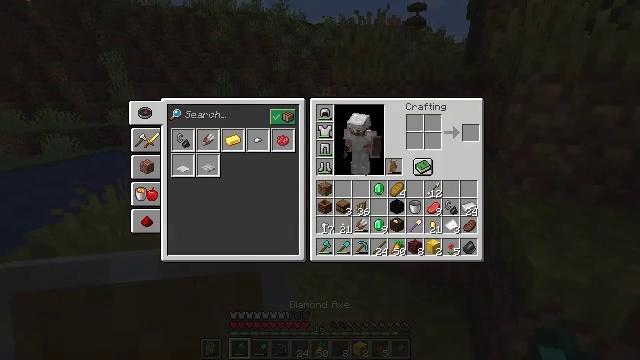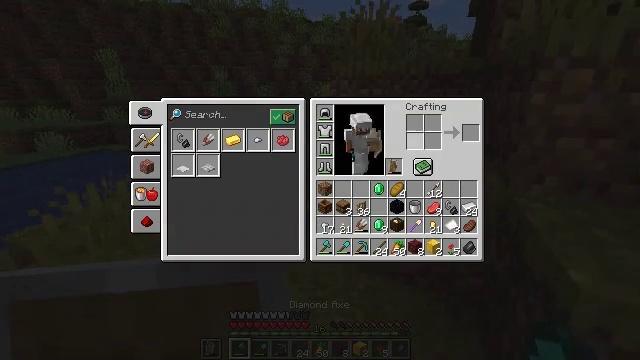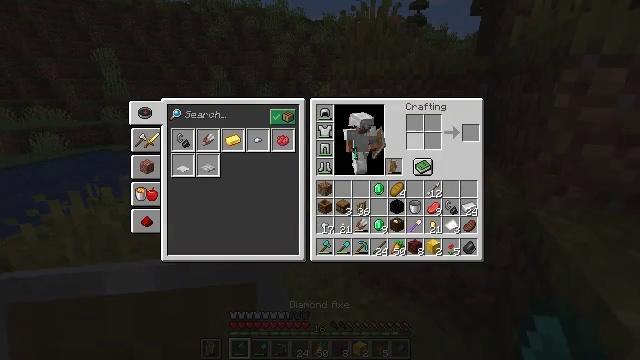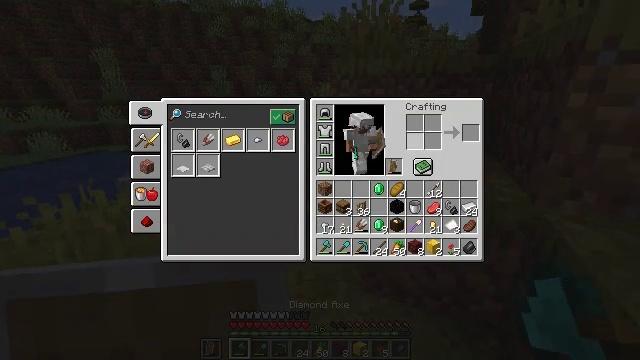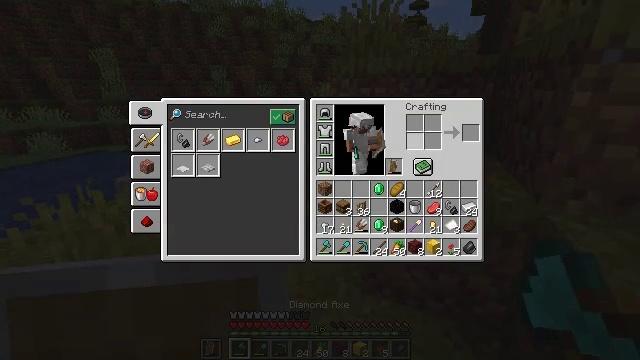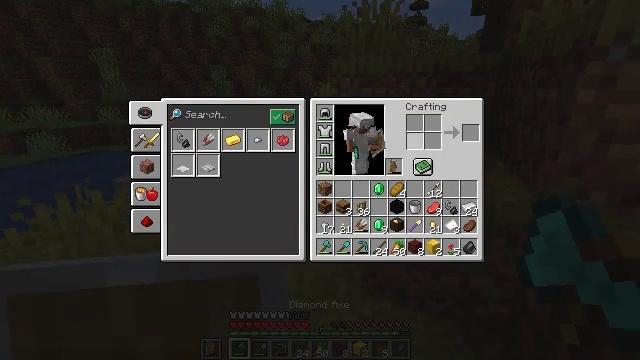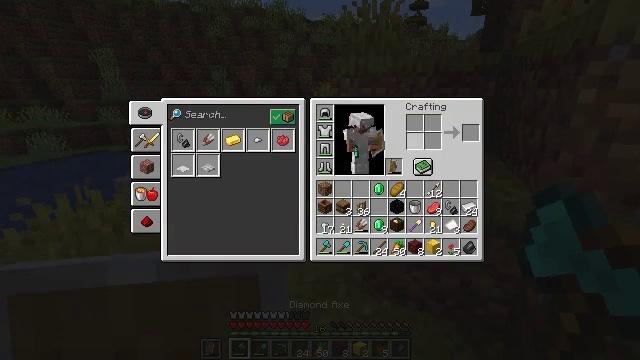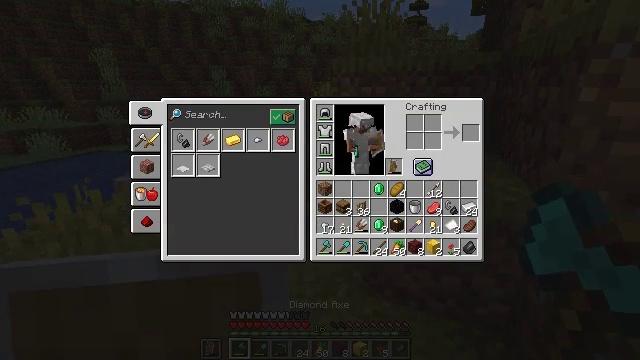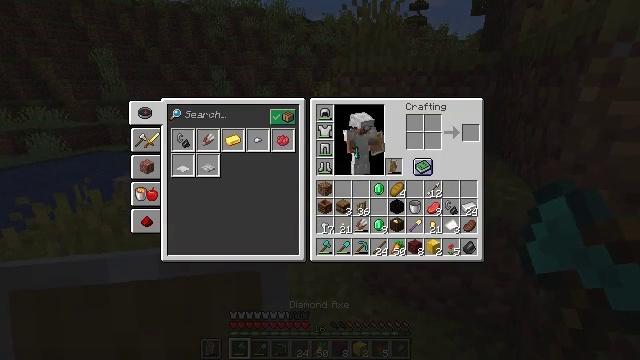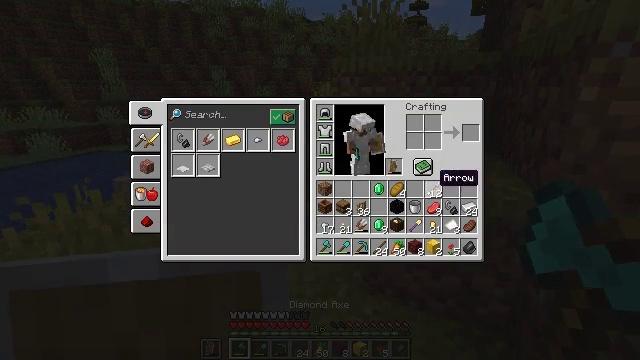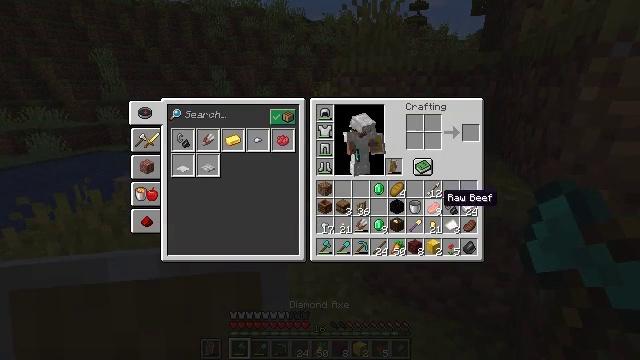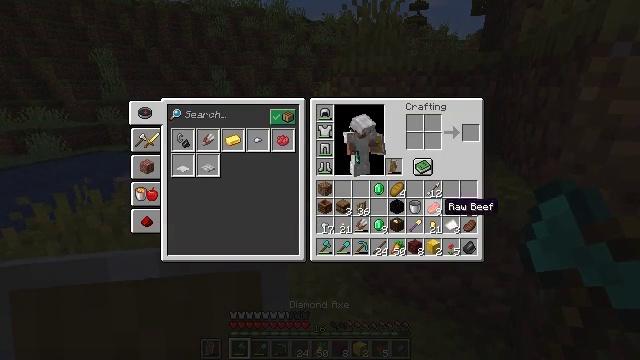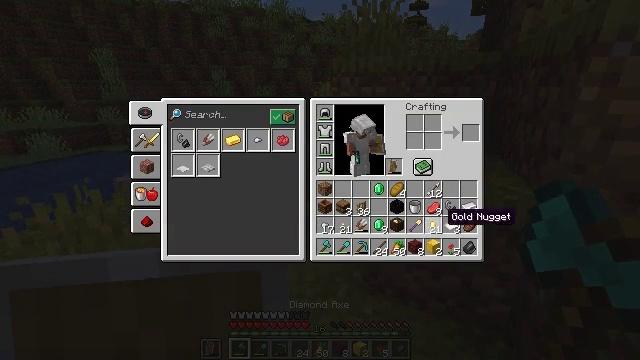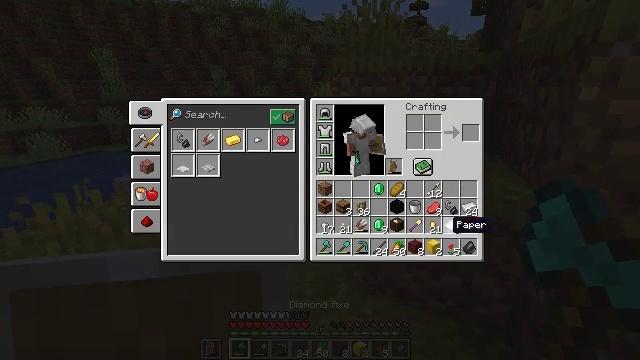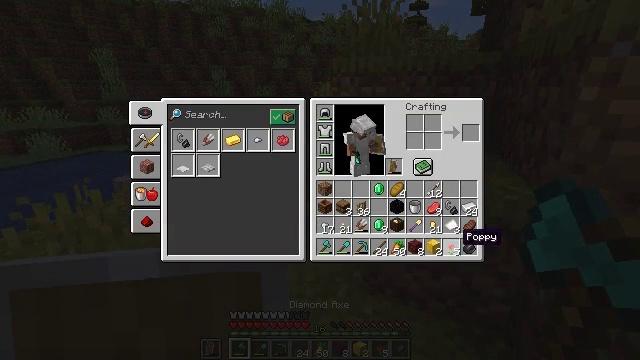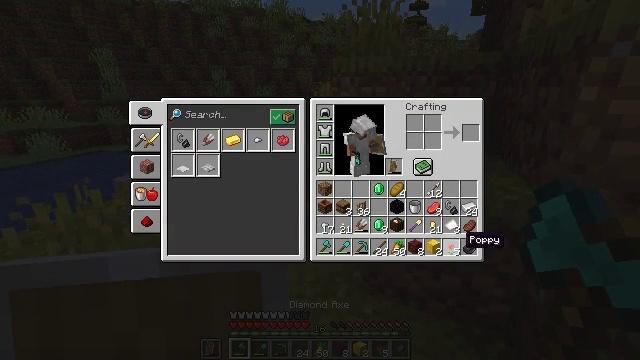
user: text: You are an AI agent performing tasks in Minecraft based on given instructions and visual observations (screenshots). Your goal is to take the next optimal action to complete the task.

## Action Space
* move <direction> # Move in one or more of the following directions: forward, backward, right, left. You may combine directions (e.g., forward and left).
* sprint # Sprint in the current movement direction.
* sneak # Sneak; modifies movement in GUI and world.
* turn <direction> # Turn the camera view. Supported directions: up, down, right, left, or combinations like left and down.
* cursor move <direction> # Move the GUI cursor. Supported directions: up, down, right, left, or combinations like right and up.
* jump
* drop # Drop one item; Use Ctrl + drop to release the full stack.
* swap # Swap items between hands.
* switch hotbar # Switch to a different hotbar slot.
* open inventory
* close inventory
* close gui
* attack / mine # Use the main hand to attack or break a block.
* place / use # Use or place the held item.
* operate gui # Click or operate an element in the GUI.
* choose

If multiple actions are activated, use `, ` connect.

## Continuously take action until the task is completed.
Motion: motion action
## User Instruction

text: Remove a carrot from the inventory.
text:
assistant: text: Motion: cursor move right and up
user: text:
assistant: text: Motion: no_op
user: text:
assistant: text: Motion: no_op
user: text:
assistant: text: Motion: no_op
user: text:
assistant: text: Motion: no_op
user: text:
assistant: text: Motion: no_op
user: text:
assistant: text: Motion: cursor move down
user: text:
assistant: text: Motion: cursor move down
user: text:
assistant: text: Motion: cursor move down
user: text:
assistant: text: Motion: cursor move down
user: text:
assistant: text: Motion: cursor move down
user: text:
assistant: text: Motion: cursor move down
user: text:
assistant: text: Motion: cursor move down
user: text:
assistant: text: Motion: cursor move right and down
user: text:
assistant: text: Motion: no_op
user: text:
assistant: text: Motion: no_op
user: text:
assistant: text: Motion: no_op
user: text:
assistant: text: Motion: no_op
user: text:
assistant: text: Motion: no_op
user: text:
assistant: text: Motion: no_op
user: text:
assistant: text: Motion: no_op
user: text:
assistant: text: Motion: no_op
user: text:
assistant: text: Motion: no_op
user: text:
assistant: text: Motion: close inventory
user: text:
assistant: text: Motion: close inventory
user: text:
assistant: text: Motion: close inventory
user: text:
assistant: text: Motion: turn up, close inventory
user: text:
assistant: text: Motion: move forward, turn up
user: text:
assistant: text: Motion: move forward, sprint, turn right and up
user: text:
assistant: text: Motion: move forward, sprint, turn right and up